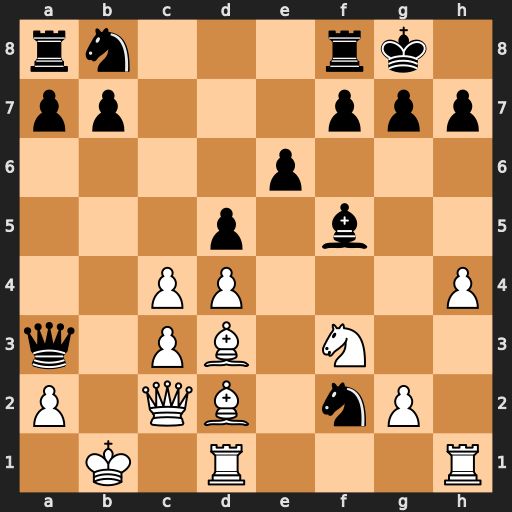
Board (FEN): rn3rk1/pp3ppp/4p3/3p1b2/2PP3P/q1PB1N2/P1QB1nP1/1K1R3R
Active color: w
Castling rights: -
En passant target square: -
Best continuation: Bxf5 exf5 Bc1 Qa5 Qxf2